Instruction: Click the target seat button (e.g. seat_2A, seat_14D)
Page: checkout_seats
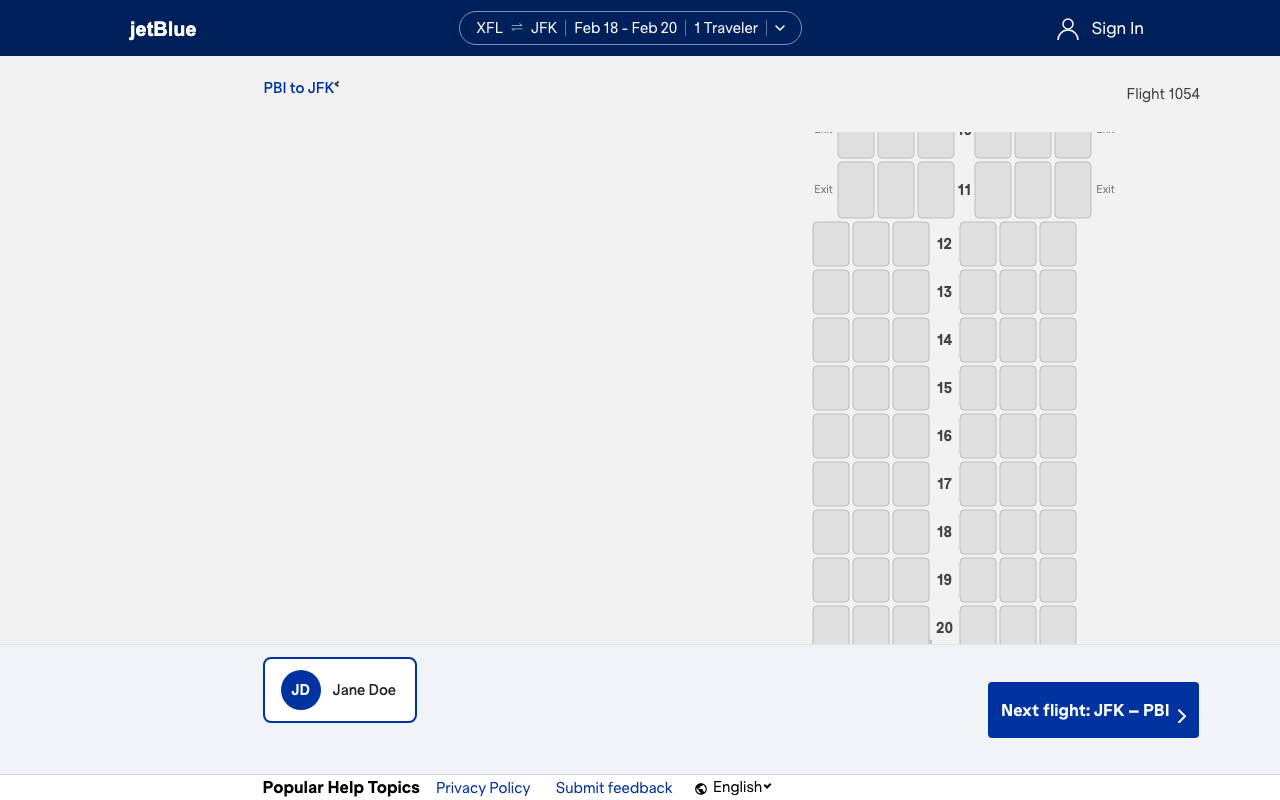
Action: click